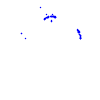
Particle: proton